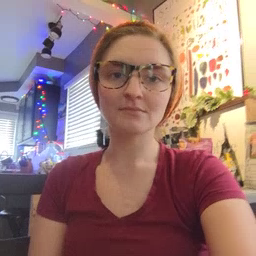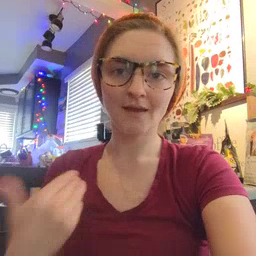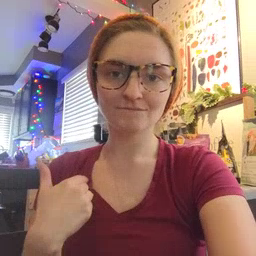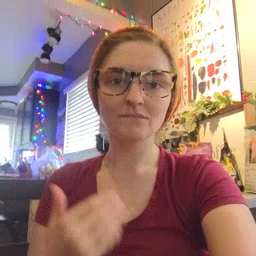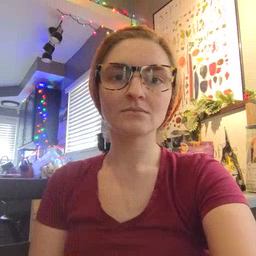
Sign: have